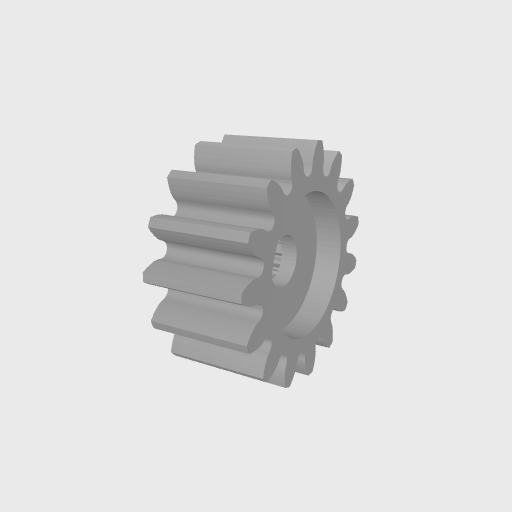
Part: ServoGear15T